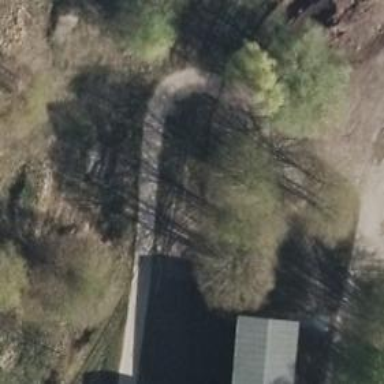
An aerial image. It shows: Preserved narrow-gauge railway.